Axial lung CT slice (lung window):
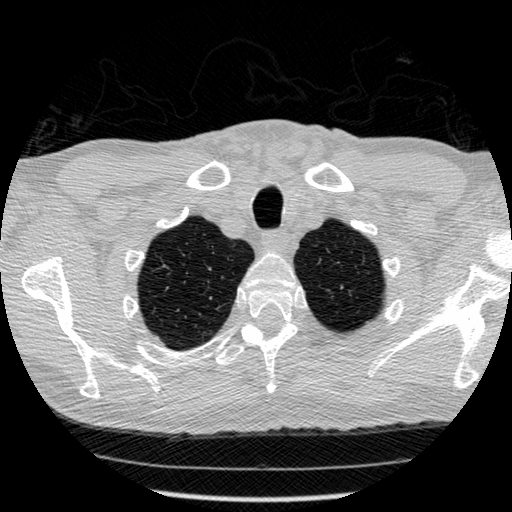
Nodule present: no